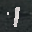
Label: 1